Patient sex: M
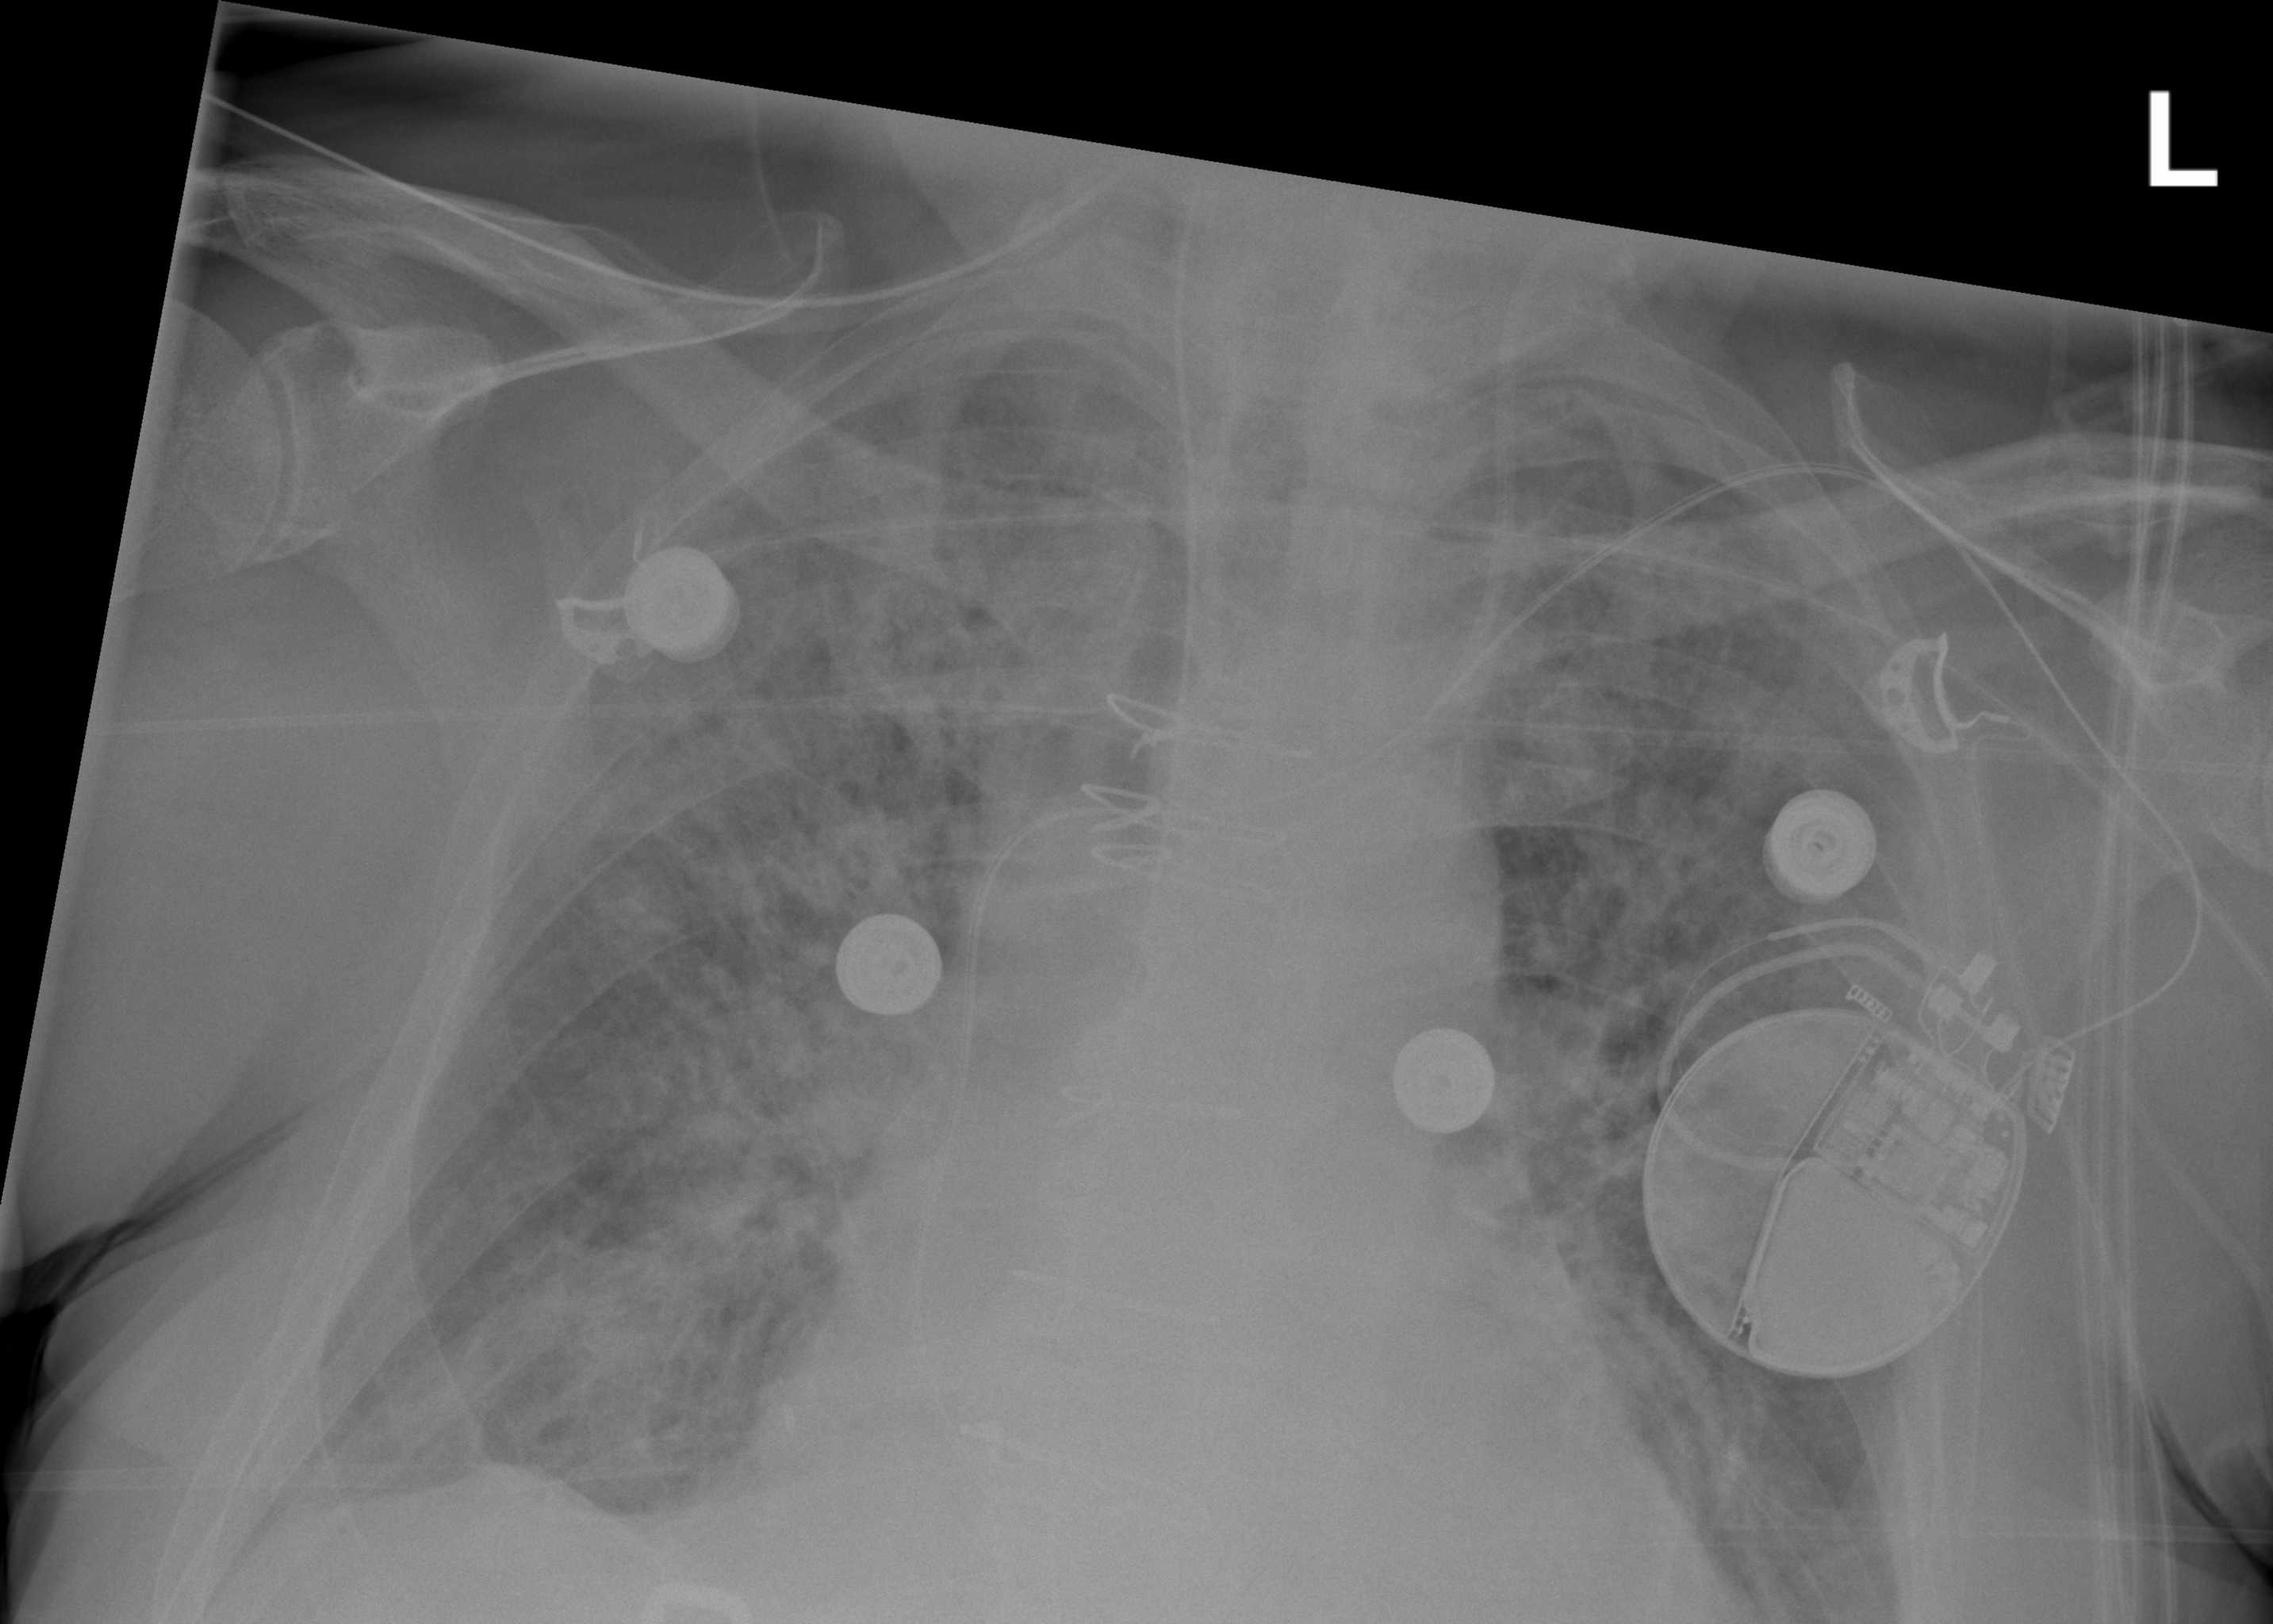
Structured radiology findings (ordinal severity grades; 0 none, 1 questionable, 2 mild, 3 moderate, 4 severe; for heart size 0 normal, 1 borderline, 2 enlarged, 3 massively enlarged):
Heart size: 2
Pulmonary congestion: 2
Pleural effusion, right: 1
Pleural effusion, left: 0
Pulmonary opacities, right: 3
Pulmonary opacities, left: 2
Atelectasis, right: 2
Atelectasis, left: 2